Field crop: maize
Growth stage: 2
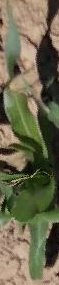
Species: maize